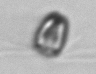
Label: Pyramimonas_morphotype1